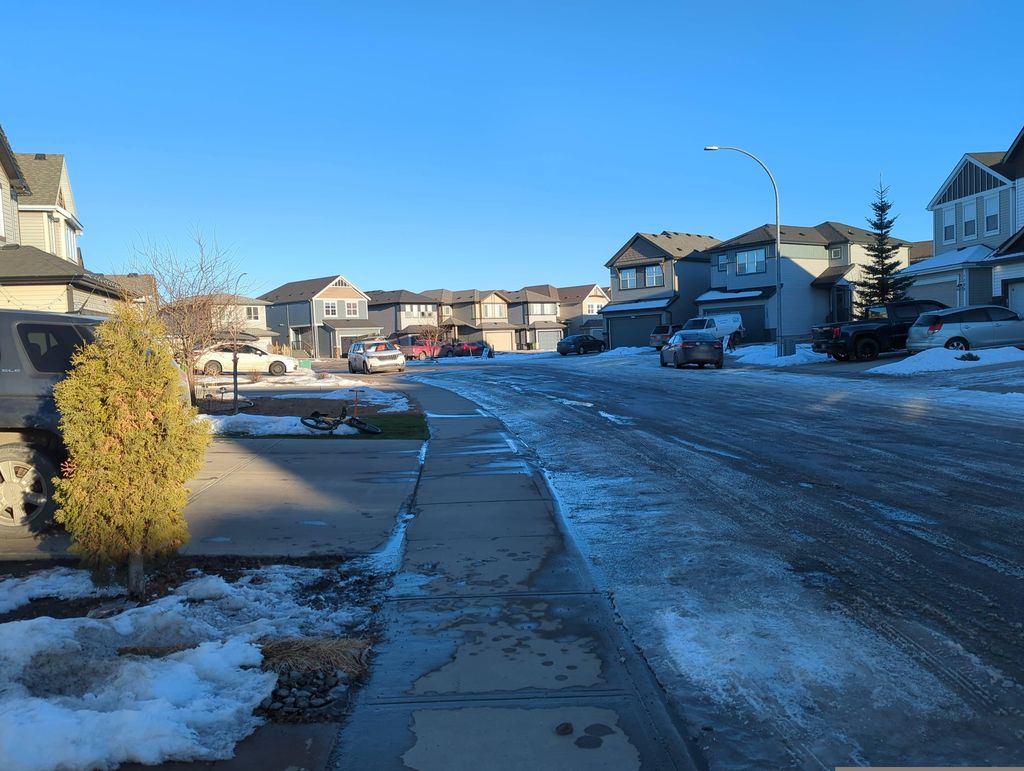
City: edmonton